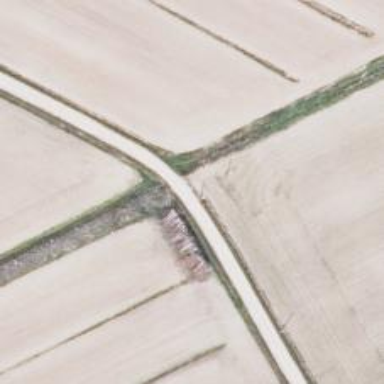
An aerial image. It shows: Unclassified road.